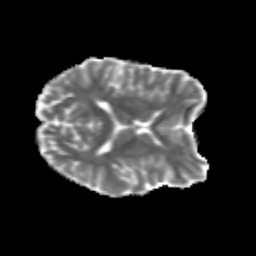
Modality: MD
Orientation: axial
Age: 21
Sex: male
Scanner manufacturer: siemens
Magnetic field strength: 3 T
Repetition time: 3.5 s
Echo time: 0.125 s